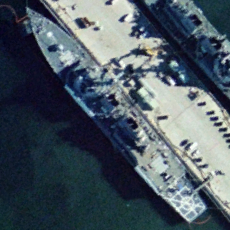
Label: destroyer